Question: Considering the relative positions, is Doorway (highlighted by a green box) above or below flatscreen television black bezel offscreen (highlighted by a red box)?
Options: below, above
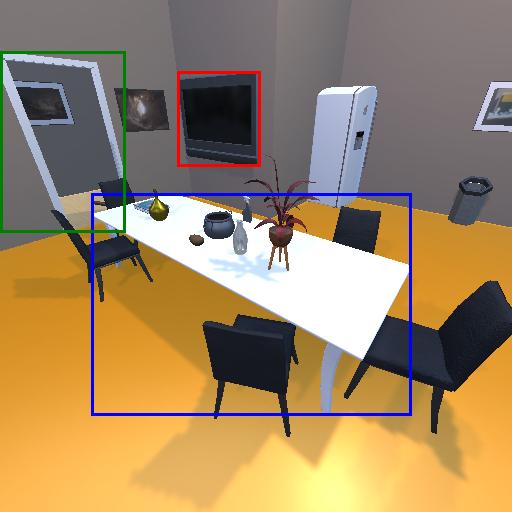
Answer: below